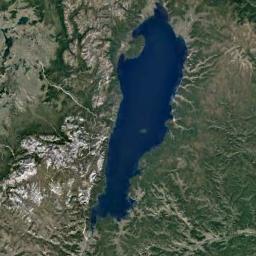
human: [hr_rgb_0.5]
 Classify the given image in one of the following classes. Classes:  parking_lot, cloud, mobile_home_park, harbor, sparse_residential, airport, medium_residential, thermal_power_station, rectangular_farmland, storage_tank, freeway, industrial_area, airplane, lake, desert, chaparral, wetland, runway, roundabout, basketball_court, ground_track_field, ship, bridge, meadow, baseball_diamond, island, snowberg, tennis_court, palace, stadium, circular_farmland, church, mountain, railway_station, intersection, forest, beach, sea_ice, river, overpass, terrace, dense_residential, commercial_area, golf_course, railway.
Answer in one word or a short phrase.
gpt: lake